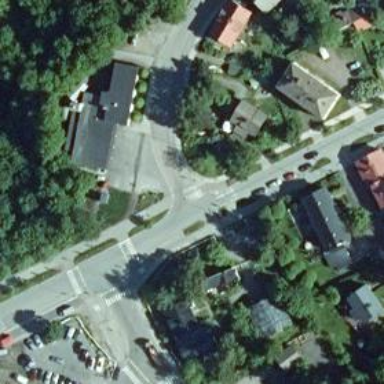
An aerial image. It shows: Residential road with asphalt surface.